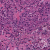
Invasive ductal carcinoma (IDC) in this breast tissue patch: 0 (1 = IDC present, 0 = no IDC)